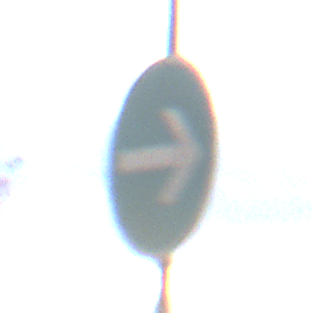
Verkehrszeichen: VorgeschriebeneFahrtrichtungHierRechts
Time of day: MorningAfternoon
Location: Roofed (Urban)
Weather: PartlyCloudy
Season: NotSpecified
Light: Natural